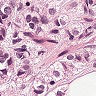
Metastatic tissue present: yes